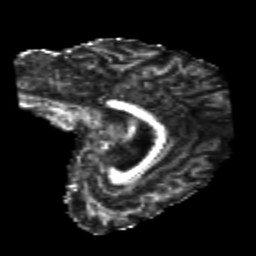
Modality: FA
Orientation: sagittal
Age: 20
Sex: female
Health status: healthy
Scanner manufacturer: philips
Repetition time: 7.513 s
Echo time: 0.08815 s